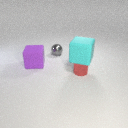
small gray metal sphere behind small red metal cylinder